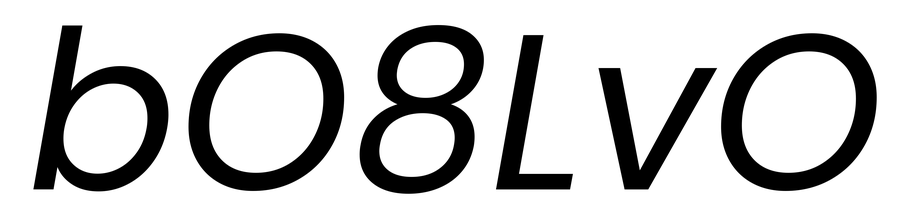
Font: Poppins-Italic